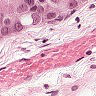
Metastatic tissue present: yes